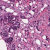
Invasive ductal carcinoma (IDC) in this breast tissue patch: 1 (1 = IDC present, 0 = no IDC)